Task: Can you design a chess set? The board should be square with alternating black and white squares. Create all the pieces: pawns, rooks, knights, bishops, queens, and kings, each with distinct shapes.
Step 4850:
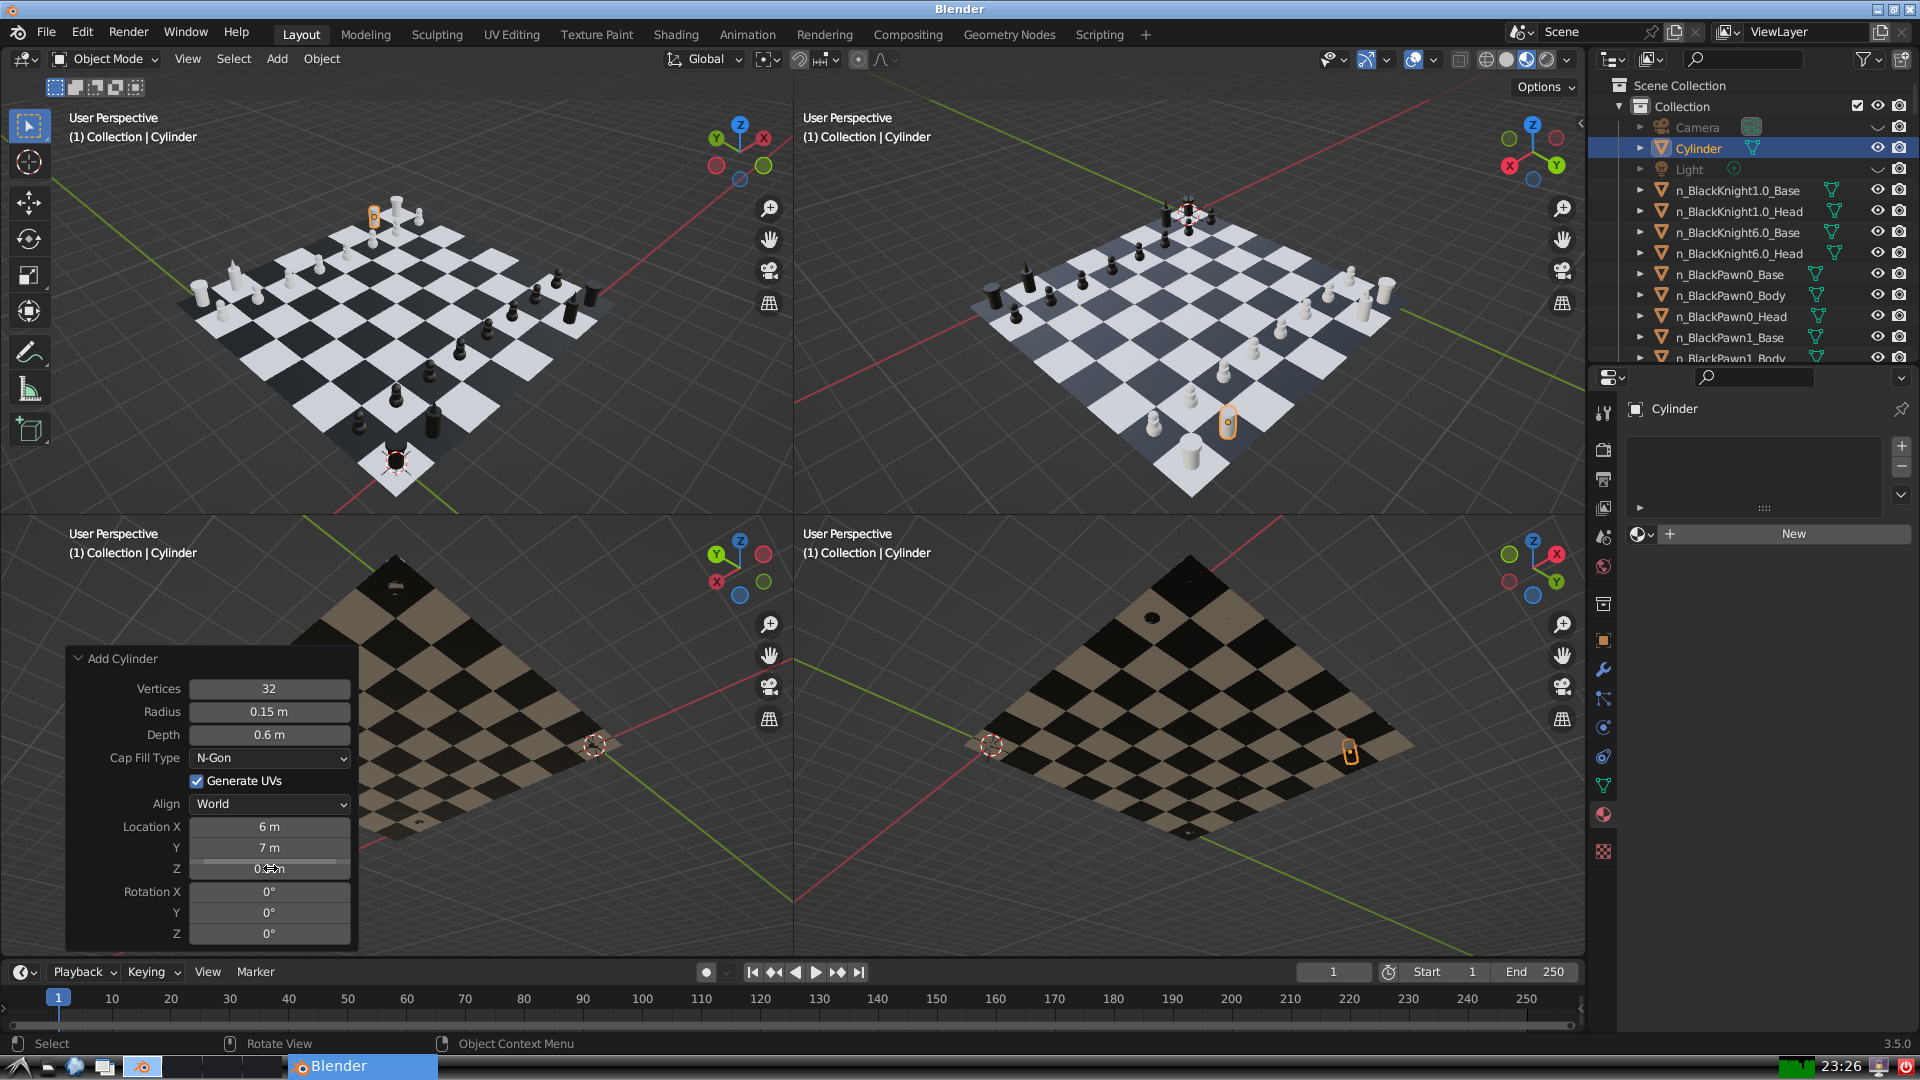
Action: {"mouse_move": [960, 540]}